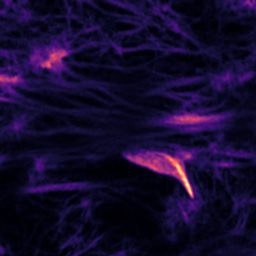
Label: Super-resolution F-actin image